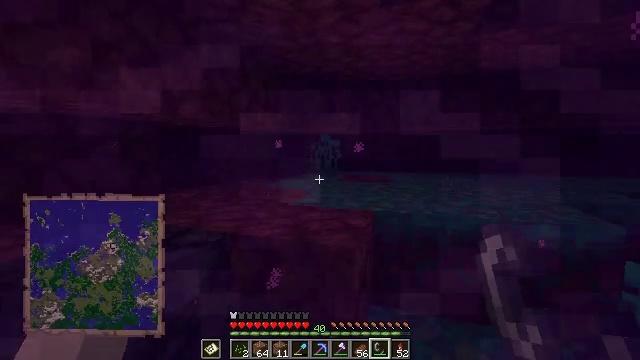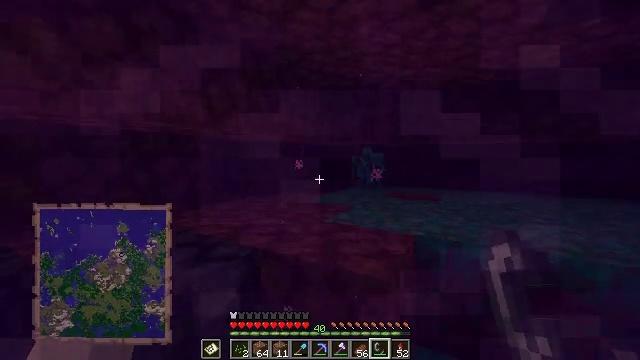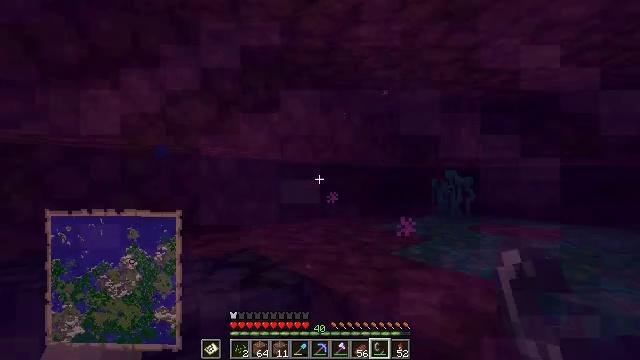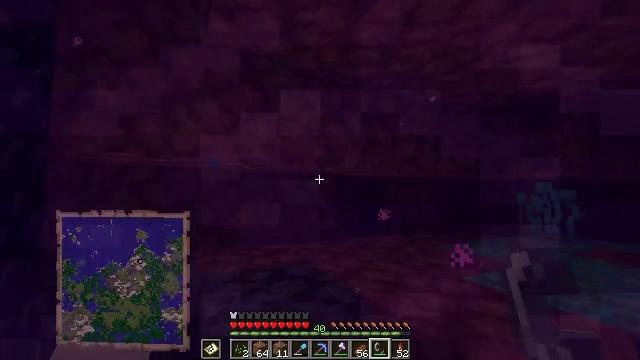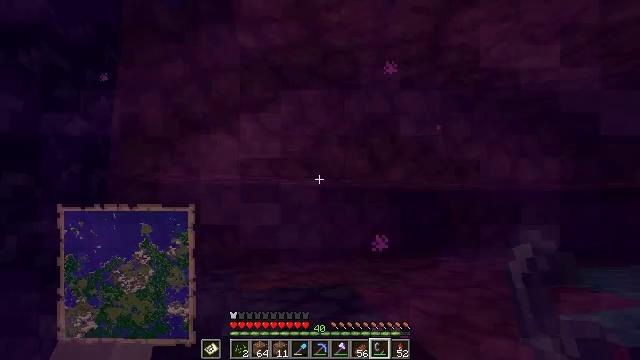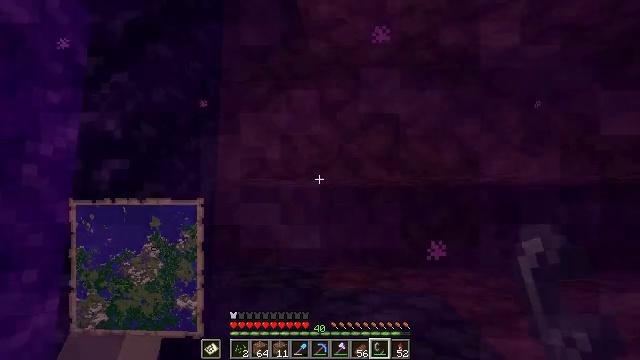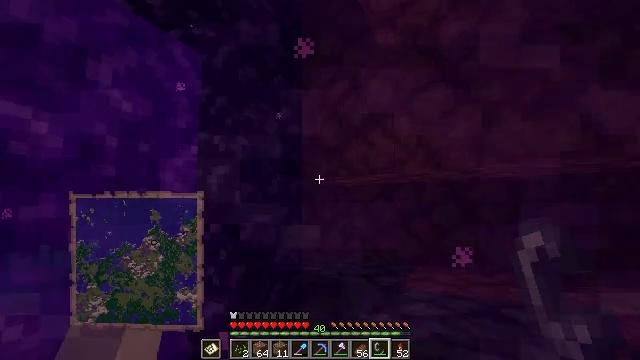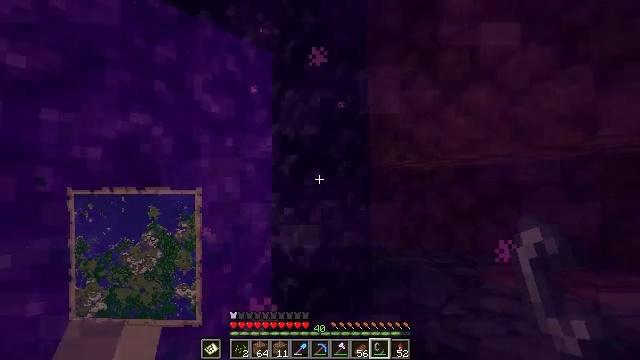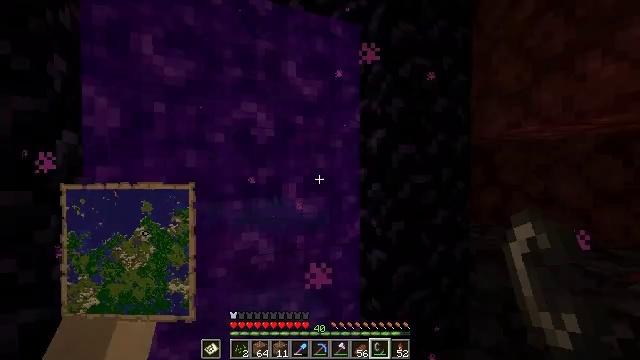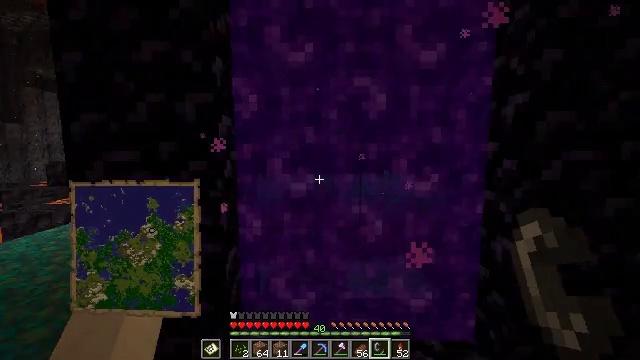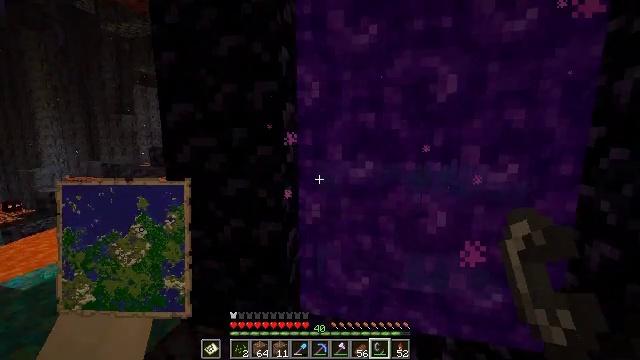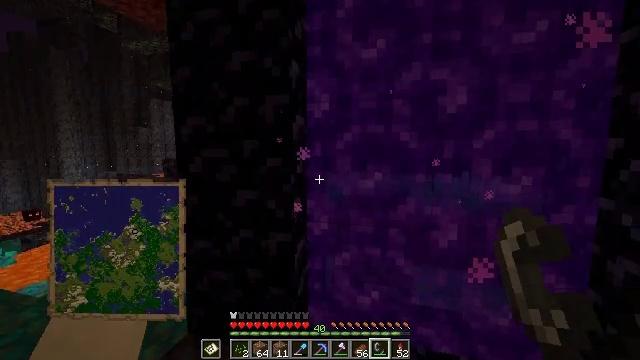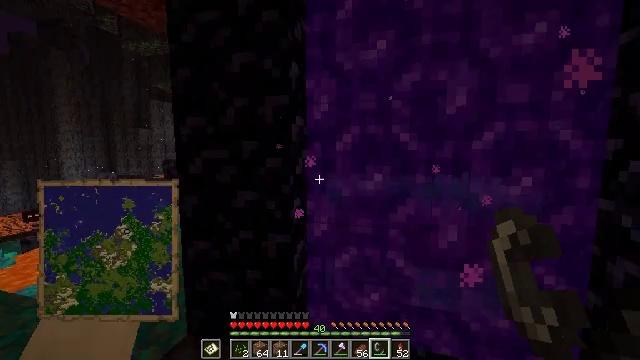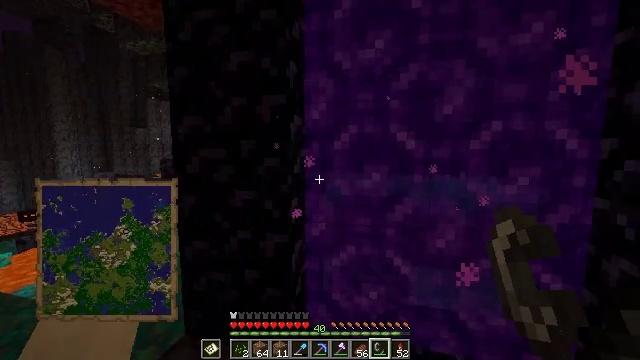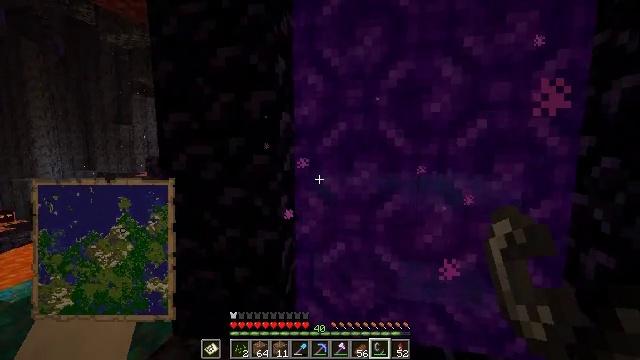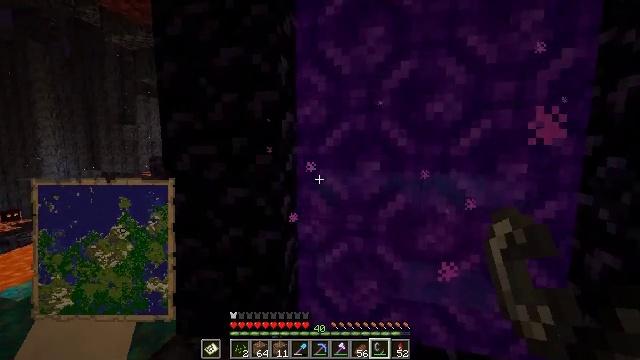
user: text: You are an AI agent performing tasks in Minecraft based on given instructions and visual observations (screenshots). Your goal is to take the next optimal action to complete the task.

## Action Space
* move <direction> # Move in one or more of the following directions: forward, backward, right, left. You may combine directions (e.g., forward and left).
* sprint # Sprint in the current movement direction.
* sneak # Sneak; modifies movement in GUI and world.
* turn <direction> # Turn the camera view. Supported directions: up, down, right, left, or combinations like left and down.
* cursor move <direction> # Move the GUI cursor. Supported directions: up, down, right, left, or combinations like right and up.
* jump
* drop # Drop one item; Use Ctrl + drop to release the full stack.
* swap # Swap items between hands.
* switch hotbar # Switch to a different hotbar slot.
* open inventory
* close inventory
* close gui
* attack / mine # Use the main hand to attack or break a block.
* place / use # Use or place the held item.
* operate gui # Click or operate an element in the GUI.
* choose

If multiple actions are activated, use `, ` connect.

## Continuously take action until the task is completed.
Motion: motion action
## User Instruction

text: Defeat a magma cube.
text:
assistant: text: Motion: move forward and move right, turn left and up
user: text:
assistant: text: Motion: move forward and move right, turn left and up
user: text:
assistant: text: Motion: move forward and move right, turn left and up
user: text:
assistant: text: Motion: move forward and move right, turn left and up
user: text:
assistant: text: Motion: move right, turn left
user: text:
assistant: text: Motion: turn left
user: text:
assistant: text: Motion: turn left and down
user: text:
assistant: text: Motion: turn left and down
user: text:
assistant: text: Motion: turn left and down
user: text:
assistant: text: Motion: turn left and down
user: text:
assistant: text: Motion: turn left and up
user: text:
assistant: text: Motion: no_op
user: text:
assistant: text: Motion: no_op
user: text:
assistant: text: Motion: turn right
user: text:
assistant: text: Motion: no_op
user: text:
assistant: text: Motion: turn left and down
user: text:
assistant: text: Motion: turn left and down
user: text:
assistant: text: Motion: turn left and down
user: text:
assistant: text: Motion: turn left and down
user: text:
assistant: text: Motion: turn left and down
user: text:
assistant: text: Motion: turn left
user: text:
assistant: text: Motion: no_op
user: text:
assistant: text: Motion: no_op
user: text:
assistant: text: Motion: no_op
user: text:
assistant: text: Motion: no_op
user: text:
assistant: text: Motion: no_op
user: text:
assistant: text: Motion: no_op
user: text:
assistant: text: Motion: no_op
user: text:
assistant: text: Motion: no_op
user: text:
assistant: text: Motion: turn left